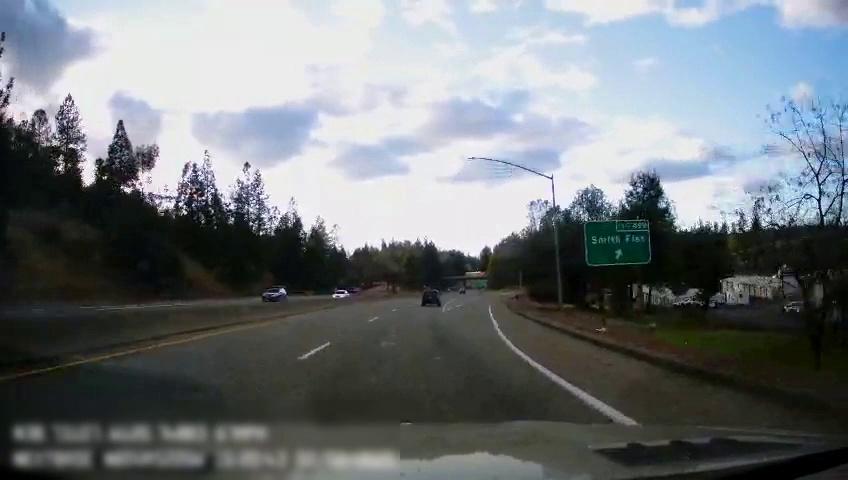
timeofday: Day
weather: Sunny
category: Drivable Space
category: Drivable Space
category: Drivable Space
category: Vehicles | Car
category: Vehicles | Car
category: Vehicles | SUV
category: Lanes | Opposite Lane
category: Lanes | Alternate Lane
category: Lanes | Current Lane
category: Lanes | Alternate Lane
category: Lanes | Alternate Lane
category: Lanes | Alternate Lane
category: Traffic | Signs